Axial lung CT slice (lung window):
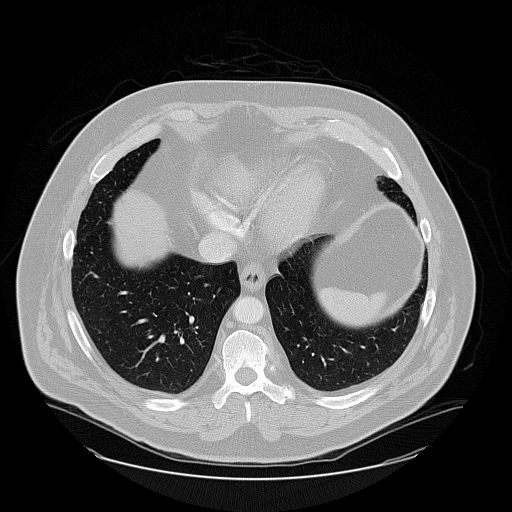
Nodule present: no